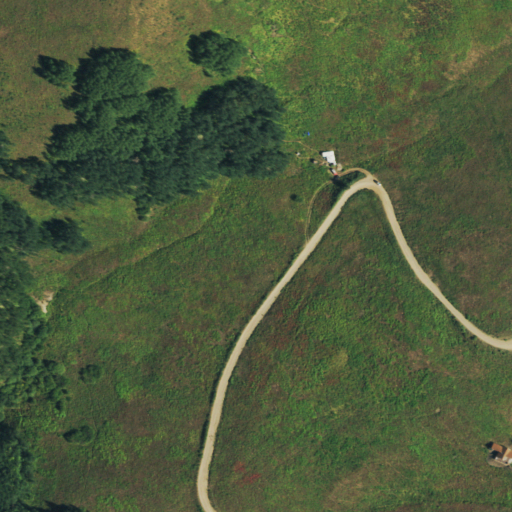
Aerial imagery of depression(s) in Colorado named Annie Basin containing deciduous forest, shrub, grassland, and open development